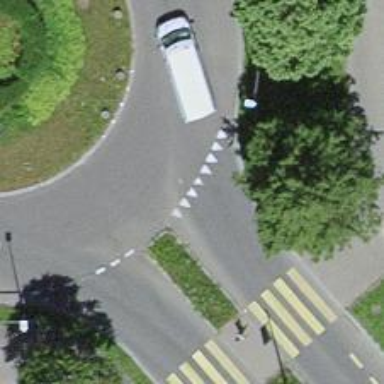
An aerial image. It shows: Road with "give way" sign.